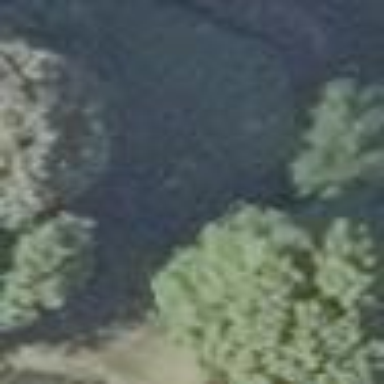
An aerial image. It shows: Pond surrounded by natural water.